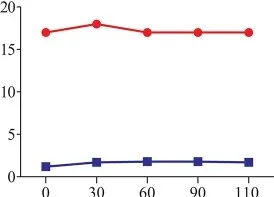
Normothermic machine perfusion and allograft viability. (B) Creatinine (Crea) and urea concentration in the perfusate.
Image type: pathology (masson_trichrome)